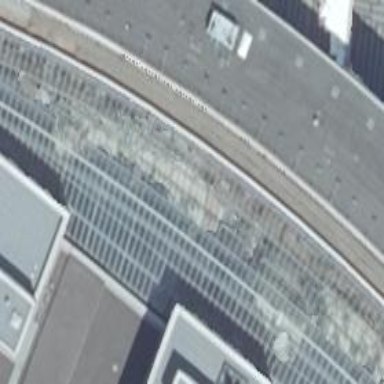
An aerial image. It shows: Building with gabled glass roof.